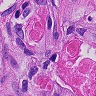
Metastatic tissue present: yes